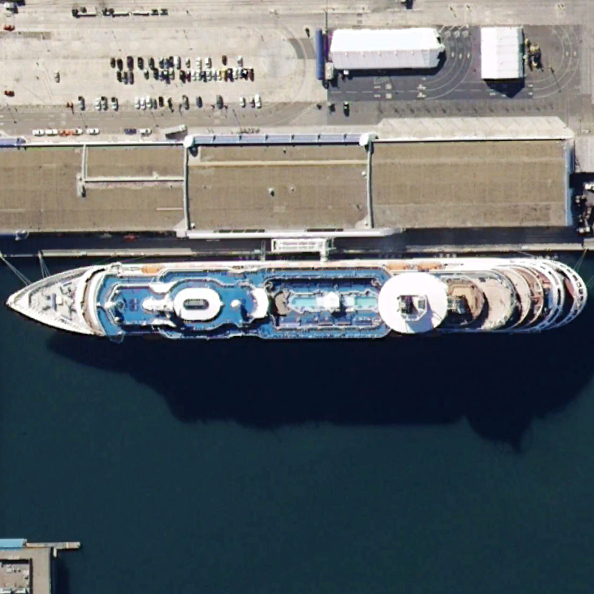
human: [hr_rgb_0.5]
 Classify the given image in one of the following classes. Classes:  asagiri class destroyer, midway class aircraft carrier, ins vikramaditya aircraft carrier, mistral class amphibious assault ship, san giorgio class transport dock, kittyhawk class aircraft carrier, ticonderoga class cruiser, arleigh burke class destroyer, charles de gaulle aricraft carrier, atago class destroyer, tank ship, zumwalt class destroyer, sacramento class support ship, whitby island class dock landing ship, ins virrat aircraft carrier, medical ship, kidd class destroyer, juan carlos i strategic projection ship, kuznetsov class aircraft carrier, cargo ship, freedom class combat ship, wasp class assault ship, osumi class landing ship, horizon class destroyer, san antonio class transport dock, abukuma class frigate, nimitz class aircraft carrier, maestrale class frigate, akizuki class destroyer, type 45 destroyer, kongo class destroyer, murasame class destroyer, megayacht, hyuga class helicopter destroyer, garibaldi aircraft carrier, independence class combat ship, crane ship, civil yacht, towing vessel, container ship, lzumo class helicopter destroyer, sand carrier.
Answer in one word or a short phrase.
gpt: Megayacht